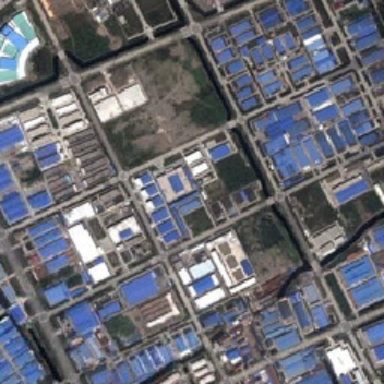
Many buildings with roof in the center .